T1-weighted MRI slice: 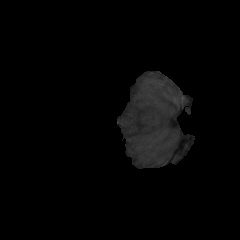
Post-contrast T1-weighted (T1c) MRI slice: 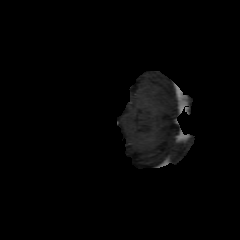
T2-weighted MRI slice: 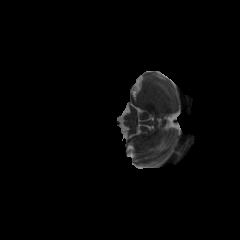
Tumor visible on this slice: no